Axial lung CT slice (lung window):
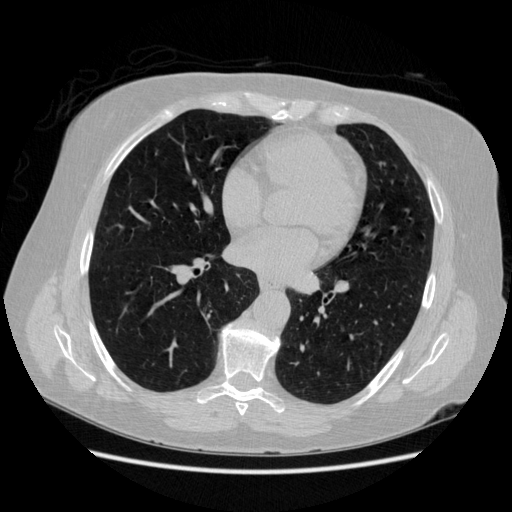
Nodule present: no